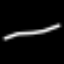
Label: line